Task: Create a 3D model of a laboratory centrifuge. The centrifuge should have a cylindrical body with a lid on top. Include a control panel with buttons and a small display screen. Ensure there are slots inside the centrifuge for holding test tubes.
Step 64:
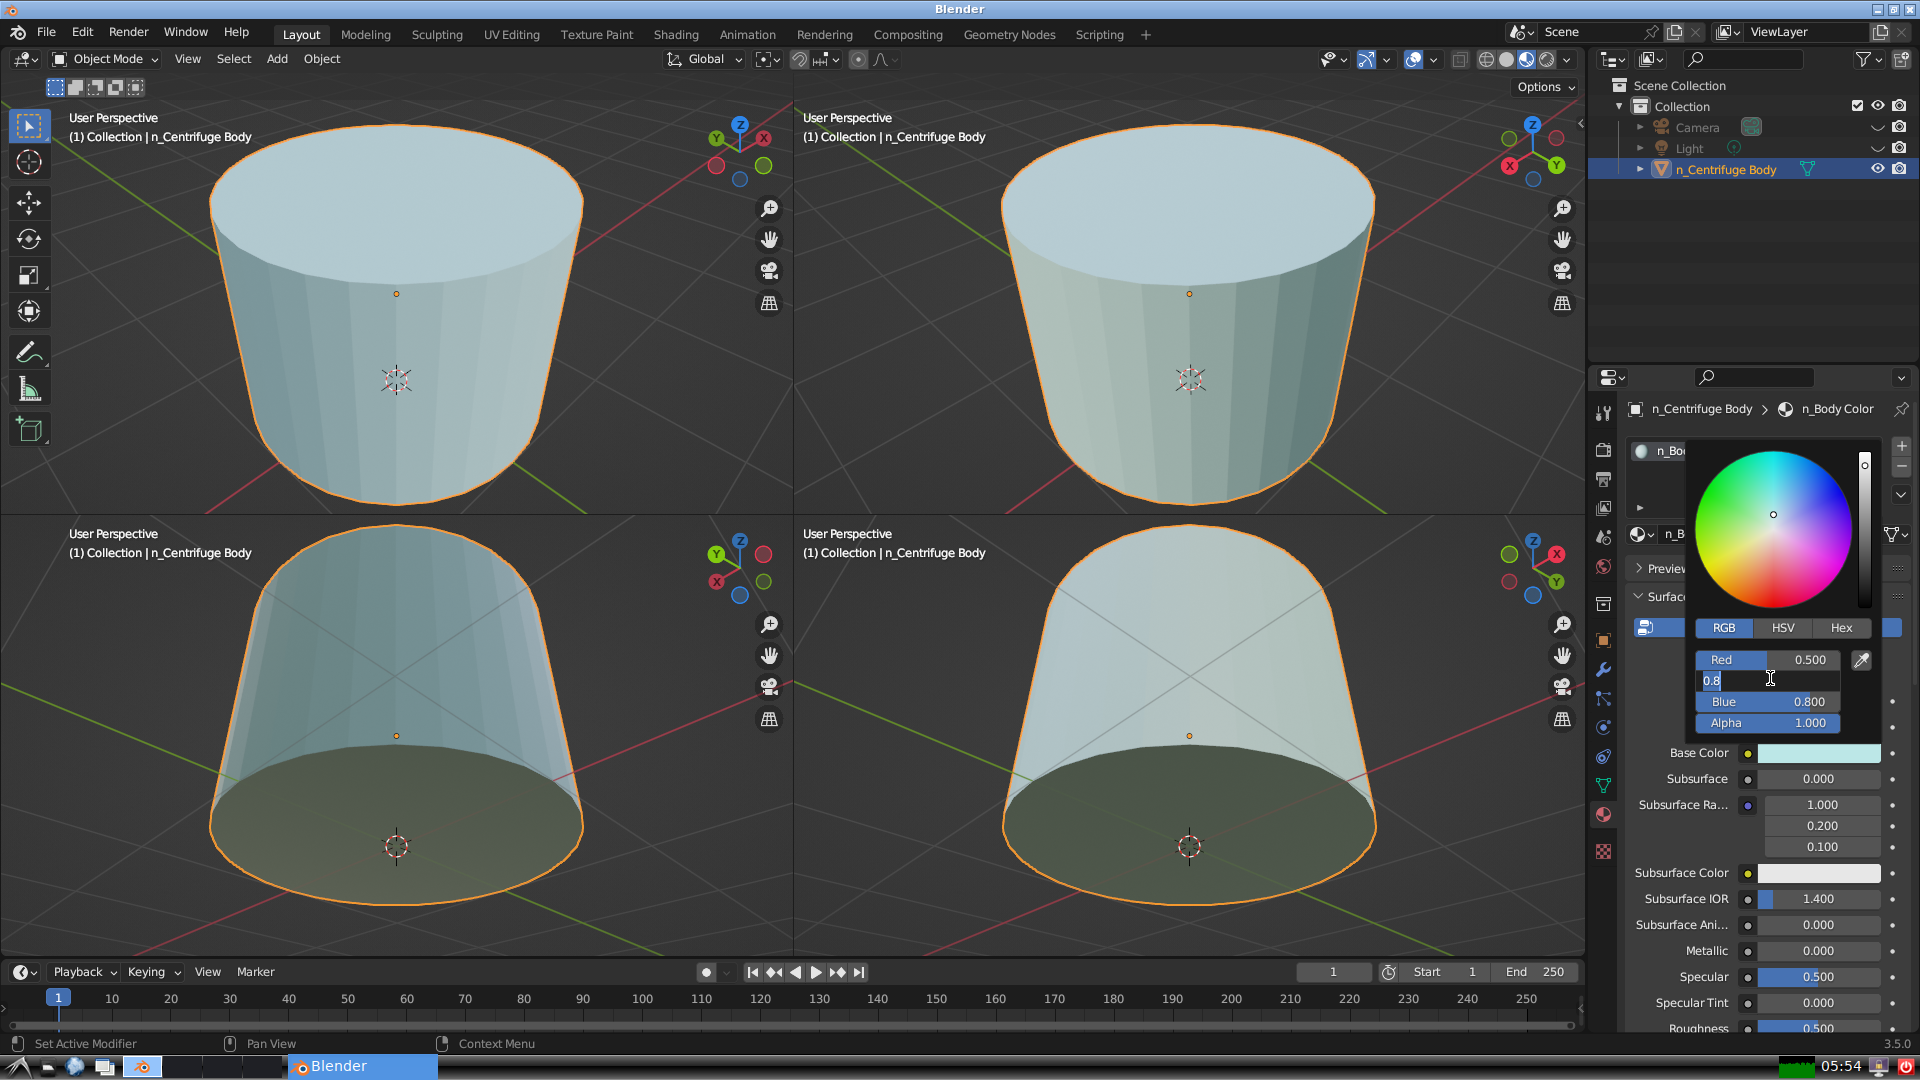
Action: input_text: 0.5